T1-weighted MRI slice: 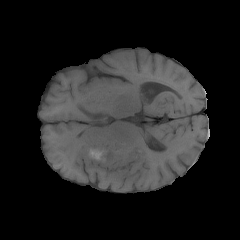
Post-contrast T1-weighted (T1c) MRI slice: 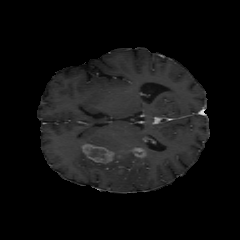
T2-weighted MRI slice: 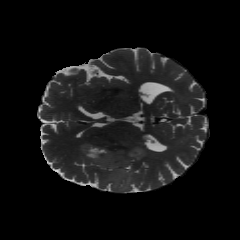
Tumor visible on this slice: yes